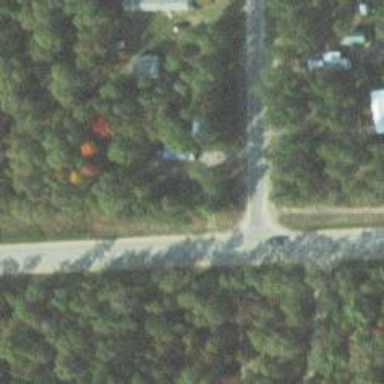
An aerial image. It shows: Tertiary road.